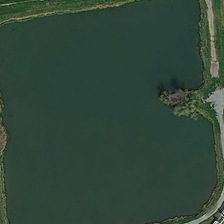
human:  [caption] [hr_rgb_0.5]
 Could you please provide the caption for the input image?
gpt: many plants surround the pond which have gray road on it .

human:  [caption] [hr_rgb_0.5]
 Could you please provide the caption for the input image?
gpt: many plants surround a pond while some gray road around the plants .

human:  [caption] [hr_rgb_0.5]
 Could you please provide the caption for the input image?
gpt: a square pond with dark green water while surrounded by many plants .

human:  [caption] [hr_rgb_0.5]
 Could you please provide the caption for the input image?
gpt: a little land of plants on the surface of the water .

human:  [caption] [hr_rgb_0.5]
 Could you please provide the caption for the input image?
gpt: green meadows are around a square pond near a road .